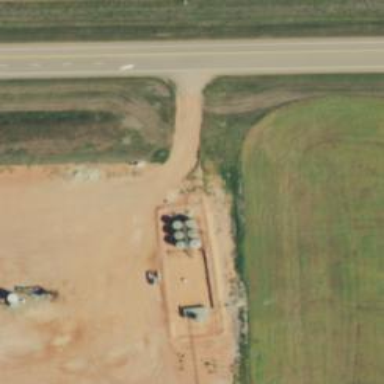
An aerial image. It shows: Storage tank with man-made structure.